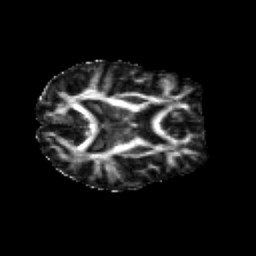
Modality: FA
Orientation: axial
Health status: healthy
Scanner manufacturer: siemens
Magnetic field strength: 3 T
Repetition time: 12 s
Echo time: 0.092 s